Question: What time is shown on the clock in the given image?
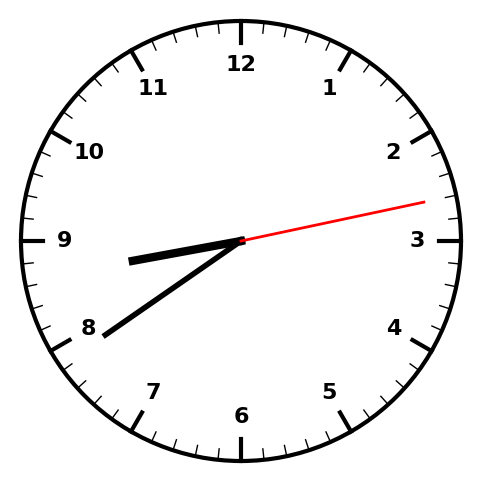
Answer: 08:39:13